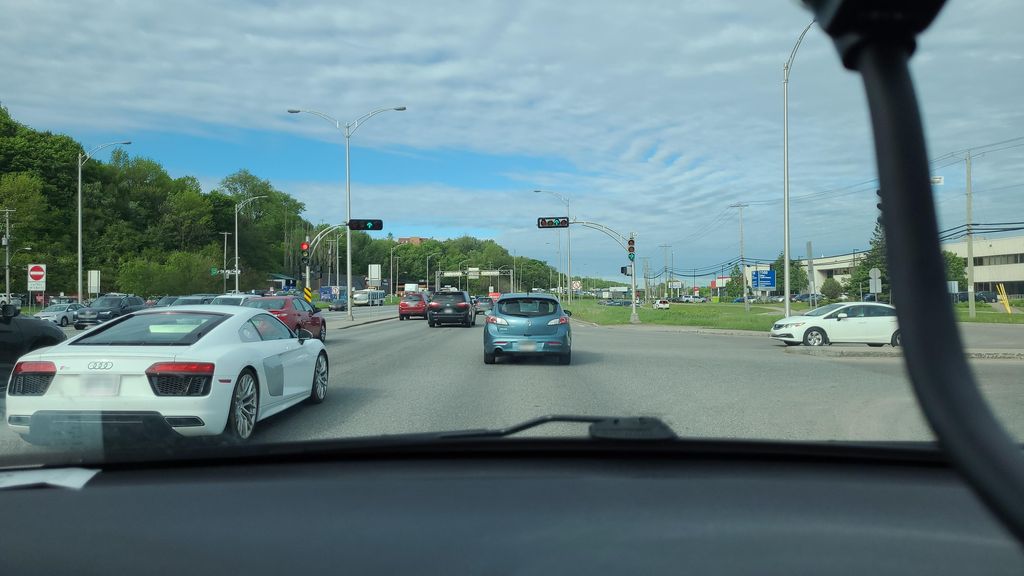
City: quebec_city